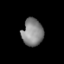
Tissue: lung
Cell type: Endothelial cells
Senescence score: 0.6816
Nuclear area (px): 564
Mean DAPI intensity: 133.972